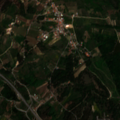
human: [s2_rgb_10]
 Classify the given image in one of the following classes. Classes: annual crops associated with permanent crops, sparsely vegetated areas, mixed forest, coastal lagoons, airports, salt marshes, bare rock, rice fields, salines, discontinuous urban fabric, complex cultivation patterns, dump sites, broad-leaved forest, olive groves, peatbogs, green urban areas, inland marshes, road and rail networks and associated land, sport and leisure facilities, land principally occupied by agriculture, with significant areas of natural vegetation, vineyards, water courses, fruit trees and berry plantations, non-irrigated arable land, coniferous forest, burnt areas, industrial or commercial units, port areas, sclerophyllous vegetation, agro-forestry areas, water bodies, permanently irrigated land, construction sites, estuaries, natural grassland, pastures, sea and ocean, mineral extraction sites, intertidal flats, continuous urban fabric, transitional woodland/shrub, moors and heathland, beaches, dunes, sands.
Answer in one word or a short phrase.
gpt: discontinuous urban fabric, olive groves, land principally occupied by agriculture, with significant areas of natural vegetation, coniferous forest, mixed forest